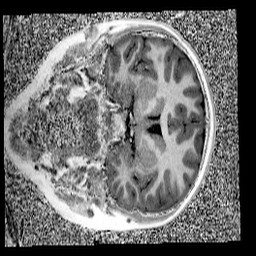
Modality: UNIT1
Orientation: coronal
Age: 9
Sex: female
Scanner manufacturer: siemens
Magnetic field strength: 3 T
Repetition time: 4 s
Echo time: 0.00299 s